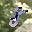
Label: 8